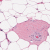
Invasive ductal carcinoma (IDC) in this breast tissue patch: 0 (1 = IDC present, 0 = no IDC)